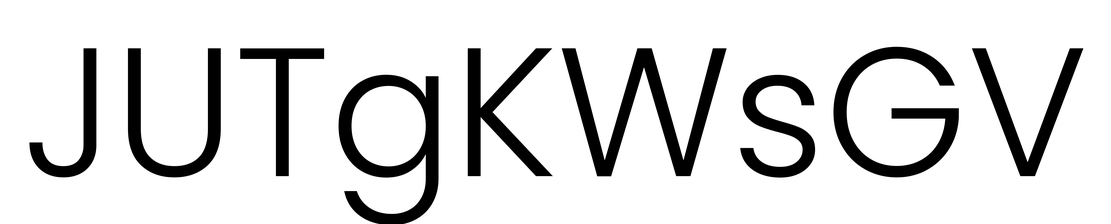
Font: Poppins-Light